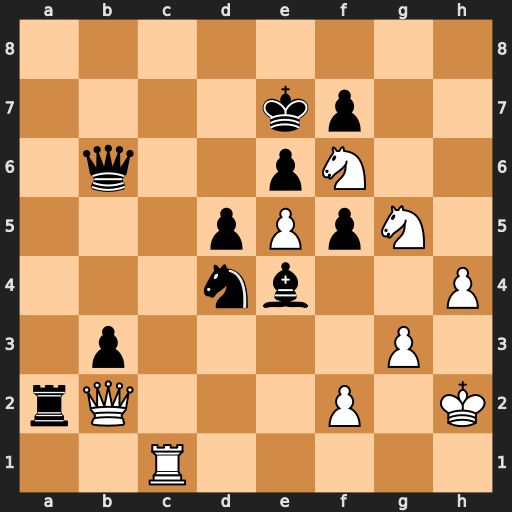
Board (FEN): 8/4kp2/1q2pN2/3pPpN1/3nb2P/1p4P1/rQ3P1K/2R5
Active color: w
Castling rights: -
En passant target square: -
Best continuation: Rc8 Qb5 Qxd4 Rxf2+ Qxf2